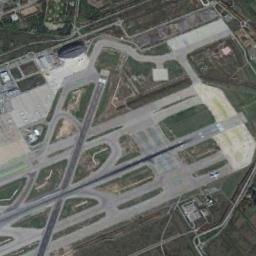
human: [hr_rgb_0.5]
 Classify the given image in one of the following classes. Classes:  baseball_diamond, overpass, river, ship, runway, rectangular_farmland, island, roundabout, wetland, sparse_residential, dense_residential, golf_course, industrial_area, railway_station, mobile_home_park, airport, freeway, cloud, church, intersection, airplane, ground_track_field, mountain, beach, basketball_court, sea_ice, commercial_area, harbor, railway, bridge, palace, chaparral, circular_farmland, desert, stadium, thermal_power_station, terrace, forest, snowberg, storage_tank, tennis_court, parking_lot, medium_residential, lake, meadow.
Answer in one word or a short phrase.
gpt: airport